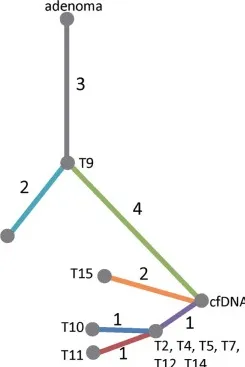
The genetic heterogeneity of liver metastatic tumors. (A) A phylogenic tree showing the genomic similarity of the liver metastatic tumors and the primary intestinal adenoma.
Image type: chart (chart)